Field crop: maize
Growth stage: 2
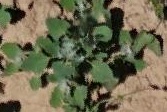
Species: chenopodium